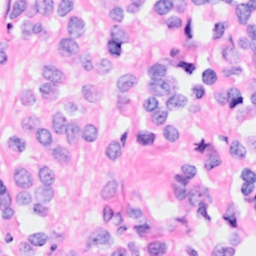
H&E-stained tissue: Breast